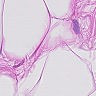
Metastatic tissue present: no